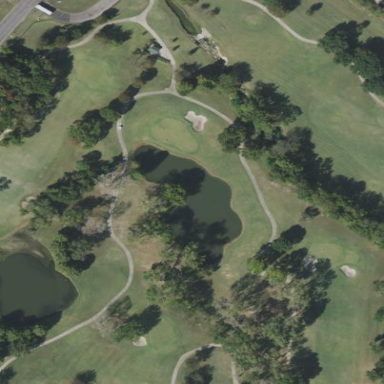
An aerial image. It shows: Picturesque scene of golf course with lateral water hazard.